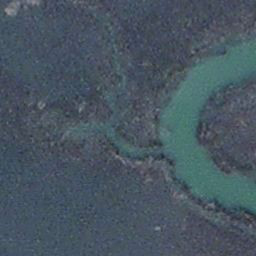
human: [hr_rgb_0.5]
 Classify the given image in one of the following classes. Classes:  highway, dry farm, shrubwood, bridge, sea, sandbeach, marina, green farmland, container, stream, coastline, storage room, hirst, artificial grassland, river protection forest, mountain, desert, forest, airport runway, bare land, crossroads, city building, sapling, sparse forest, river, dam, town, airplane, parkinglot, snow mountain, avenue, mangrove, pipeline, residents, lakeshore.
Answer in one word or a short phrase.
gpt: stream